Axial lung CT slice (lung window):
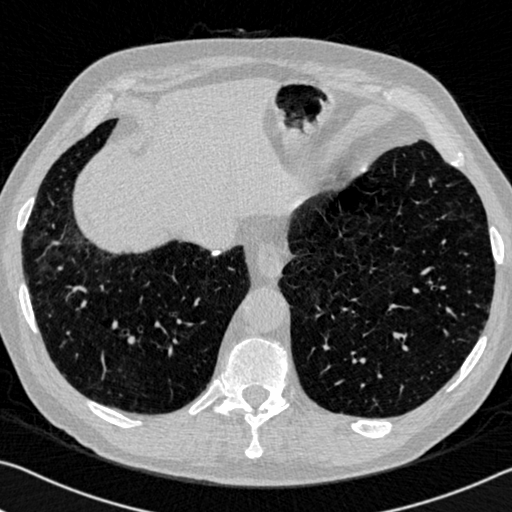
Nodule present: no